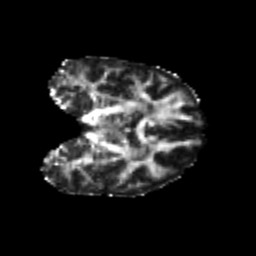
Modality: FA
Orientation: coronal
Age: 24
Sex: female
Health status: healthy
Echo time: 0.074 s